Aerial crown-view tile of a tropical tree (Barro Colorado Island, Panama), acquired 20250124:
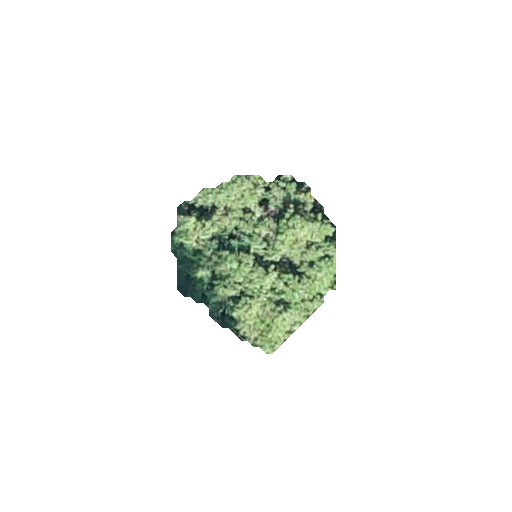
Species: Pouteria stipitata
GBIF accepted scientific name: Pouteria stipitata
Crown area: 31.667 m²